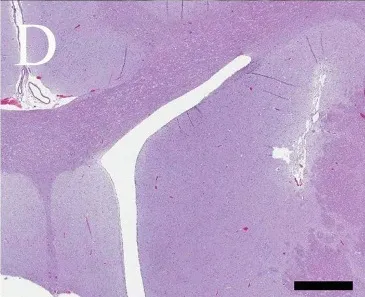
(C) Formalin fixed brain, dog. Photograph of a transverse section of the cerebrum at the level of the caudate nuclei. There are bilateral, linear cavitated foci of necrosis within the caudate nuclei adjacent to the internal capsule; bar = 5 mm. Photomicrograph at the same level as (C). Bilateral, linear, cavitated foci of necrosis are present adjacent to the internal capsule. H&E stain; Subgross Image, bar = 1.5 mm.
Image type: pathology (h&e)